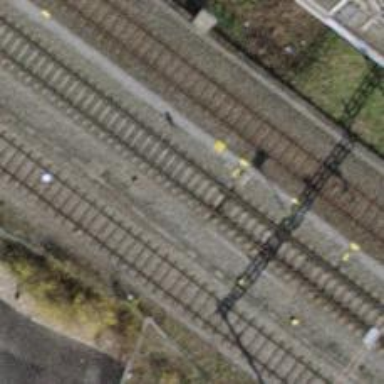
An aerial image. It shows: Single railway track with electrification through contact line.